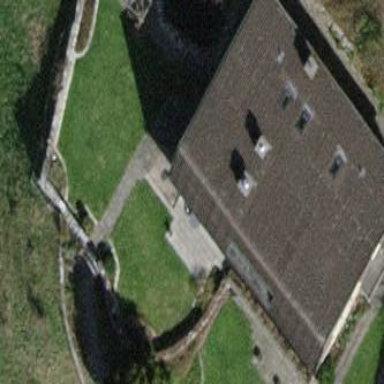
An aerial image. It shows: Detached building.